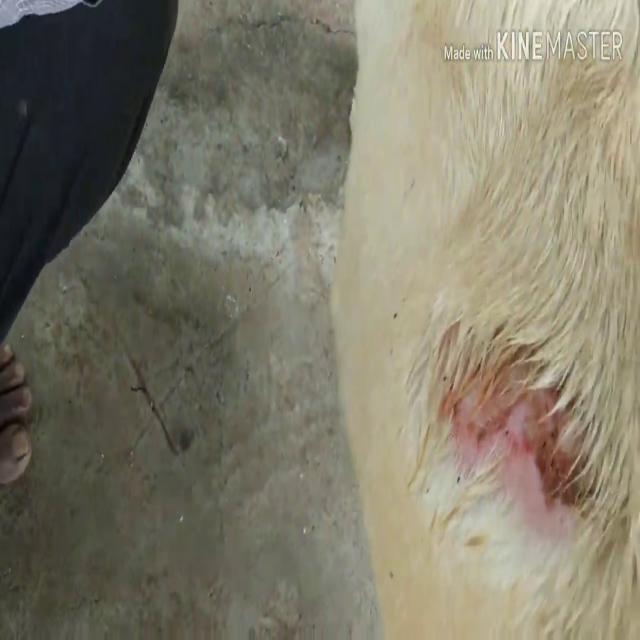
Canine dermatitis — inflammation of the skin presenting with erythema, pruritus, papules, and excoriation. May be allergic, contact, or atopic in origin.